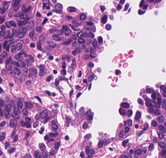
Tumor epithelial tissue: yes
Tumor-associated stroma tissue: no
Normal tissue: no